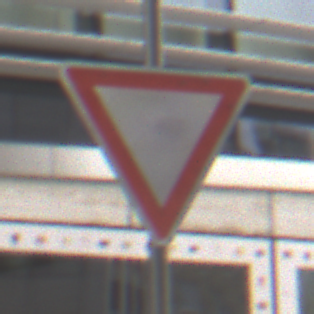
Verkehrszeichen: VorfahrtGewaehren
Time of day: Midday
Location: Outdoor (Urban)
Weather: Overcast
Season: NotSpecified
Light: Natural